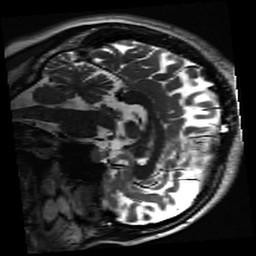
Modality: inplaneT2
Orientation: sagittal